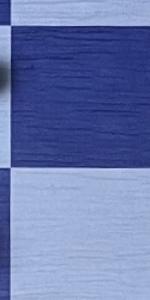
Label: Empty